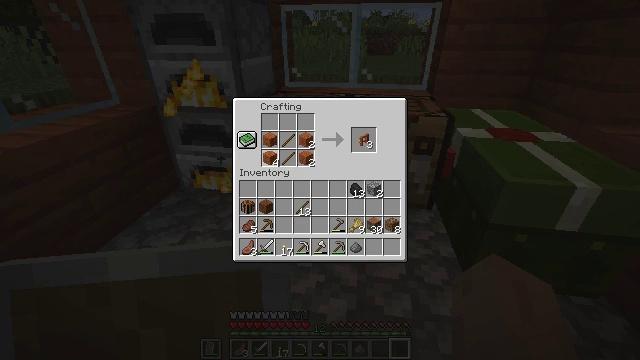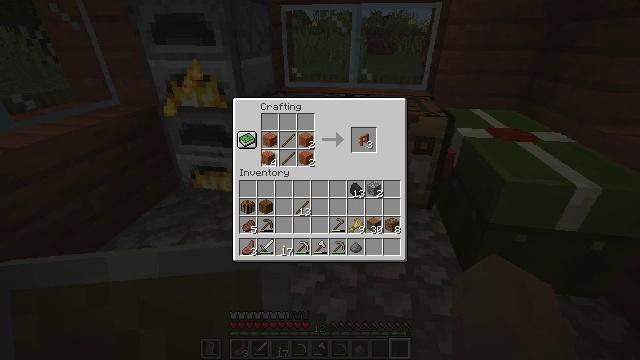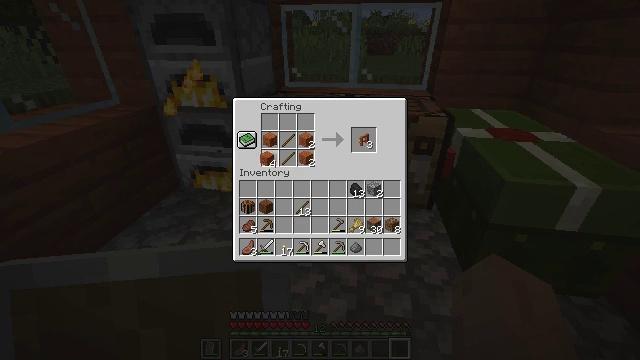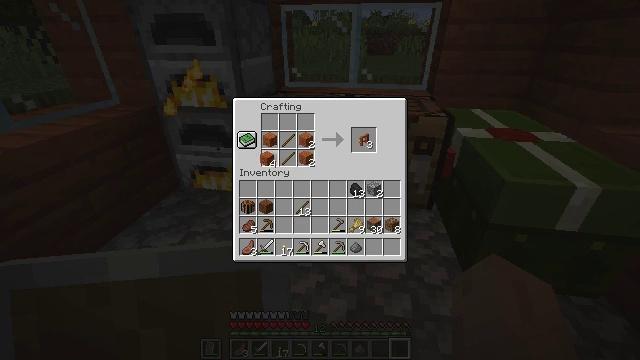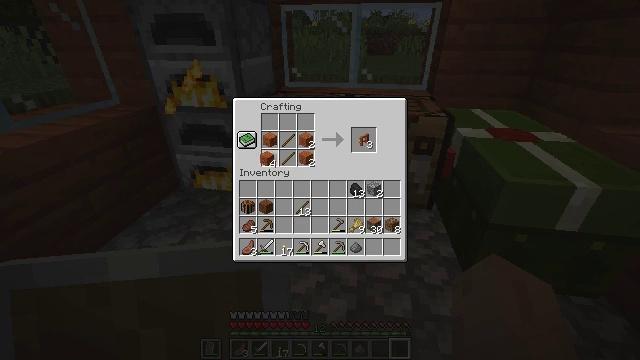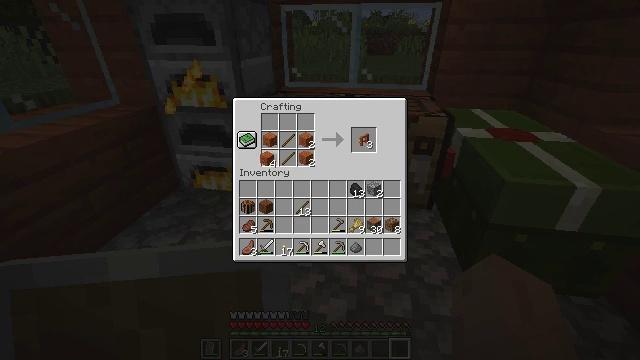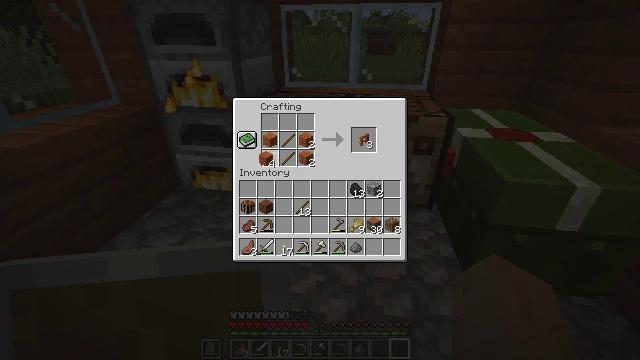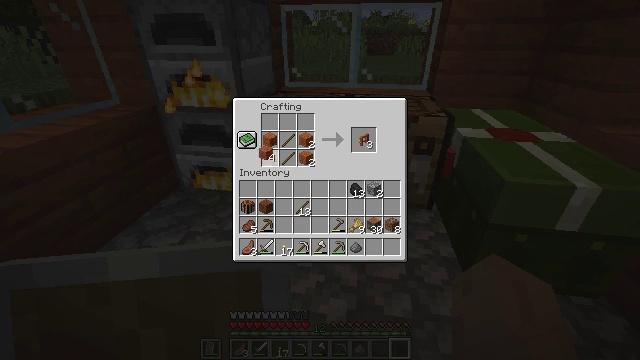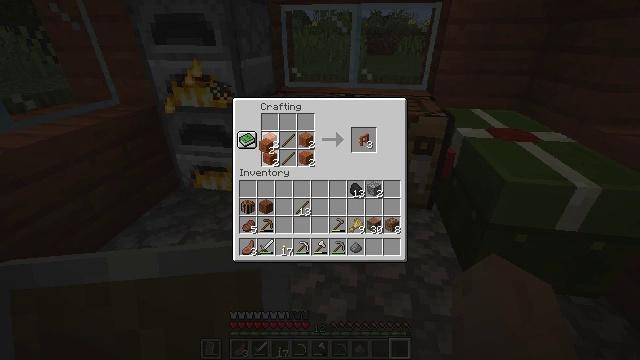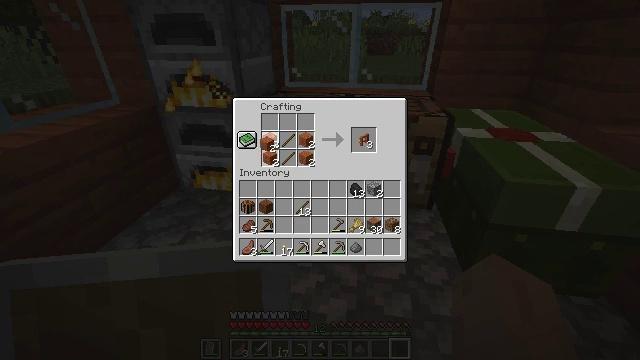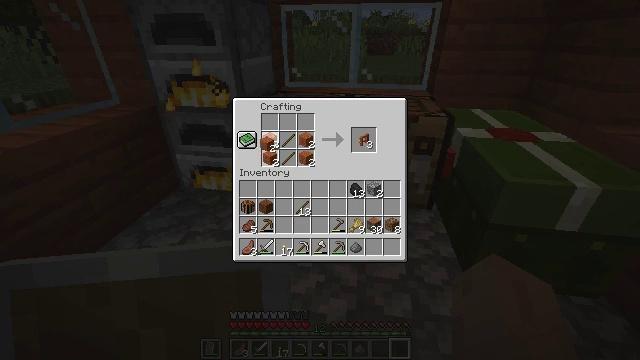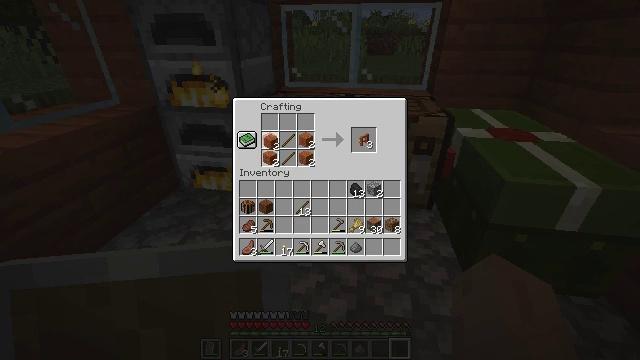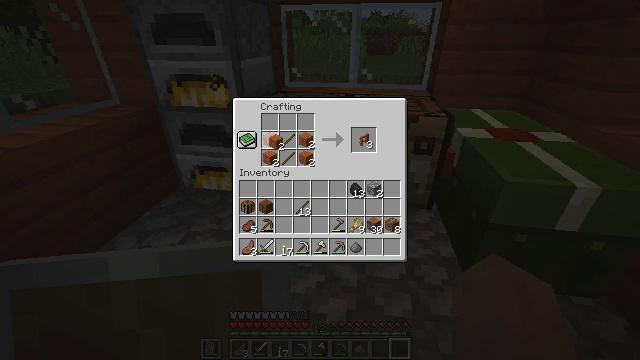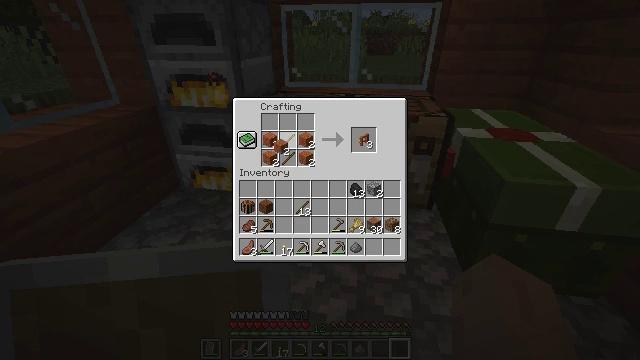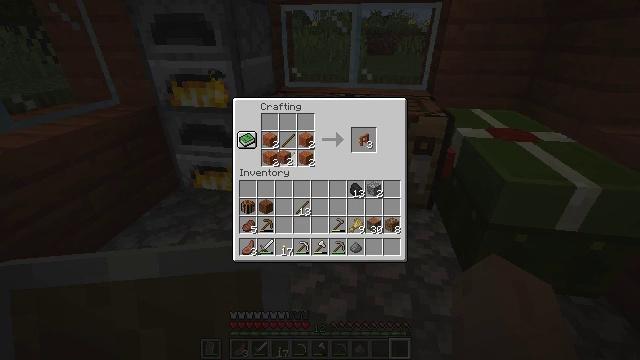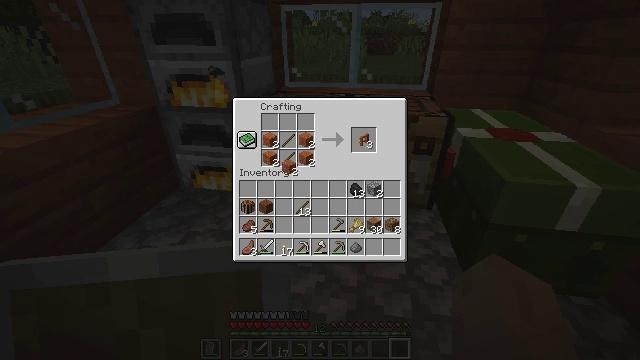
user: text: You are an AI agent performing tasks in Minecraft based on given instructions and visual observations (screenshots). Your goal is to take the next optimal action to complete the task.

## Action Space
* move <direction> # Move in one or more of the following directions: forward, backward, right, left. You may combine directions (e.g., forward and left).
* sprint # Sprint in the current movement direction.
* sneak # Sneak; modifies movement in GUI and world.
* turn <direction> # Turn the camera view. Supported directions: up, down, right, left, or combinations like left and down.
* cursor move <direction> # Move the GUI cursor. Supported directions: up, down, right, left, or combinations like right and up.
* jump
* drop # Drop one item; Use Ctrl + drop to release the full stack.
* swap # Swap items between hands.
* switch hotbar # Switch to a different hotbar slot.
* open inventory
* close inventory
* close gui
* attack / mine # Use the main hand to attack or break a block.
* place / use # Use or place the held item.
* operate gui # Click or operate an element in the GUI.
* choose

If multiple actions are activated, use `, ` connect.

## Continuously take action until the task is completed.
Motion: motion action
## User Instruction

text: Combine acacia wood and sticks in a crafting table for an acacia fence.
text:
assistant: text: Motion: no_op
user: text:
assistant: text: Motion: no_op
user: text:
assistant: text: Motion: no_op
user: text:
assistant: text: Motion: choose
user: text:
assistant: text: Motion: choose
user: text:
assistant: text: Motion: choose
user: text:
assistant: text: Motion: choose
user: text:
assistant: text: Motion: choose
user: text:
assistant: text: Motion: choose
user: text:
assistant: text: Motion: choose
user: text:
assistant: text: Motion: choose
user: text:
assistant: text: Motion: no_op
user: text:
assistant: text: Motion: no_op
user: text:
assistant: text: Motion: cursor move down
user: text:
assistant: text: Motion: cursor move down
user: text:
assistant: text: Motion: cursor move down
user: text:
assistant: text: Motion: cursor move down
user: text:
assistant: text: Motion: no_op
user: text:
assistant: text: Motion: no_op
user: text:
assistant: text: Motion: no_op
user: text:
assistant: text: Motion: no_op
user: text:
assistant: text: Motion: no_op
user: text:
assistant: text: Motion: no_op
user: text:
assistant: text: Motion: no_op
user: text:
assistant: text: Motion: no_op
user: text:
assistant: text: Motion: operate gui
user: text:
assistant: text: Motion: operate gui
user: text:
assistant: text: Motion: no_op
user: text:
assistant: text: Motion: no_op
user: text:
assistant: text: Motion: cursor move down